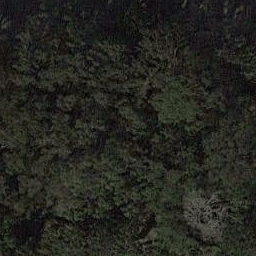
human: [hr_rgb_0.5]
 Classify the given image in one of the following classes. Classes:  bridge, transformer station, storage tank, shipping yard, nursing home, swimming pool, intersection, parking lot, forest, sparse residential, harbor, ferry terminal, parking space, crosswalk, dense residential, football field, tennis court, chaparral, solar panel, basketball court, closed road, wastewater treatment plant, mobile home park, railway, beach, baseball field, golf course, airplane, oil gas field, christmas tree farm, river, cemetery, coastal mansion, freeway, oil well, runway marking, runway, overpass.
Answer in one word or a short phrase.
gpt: forest